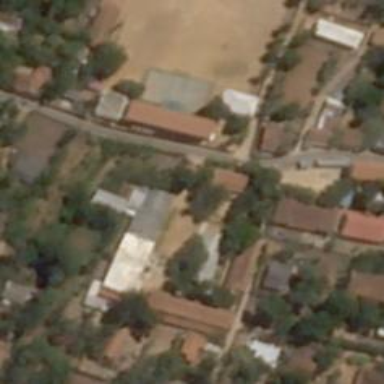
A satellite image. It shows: School.